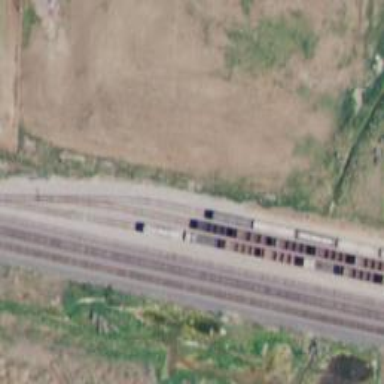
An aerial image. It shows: Railway siding for service.